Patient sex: M
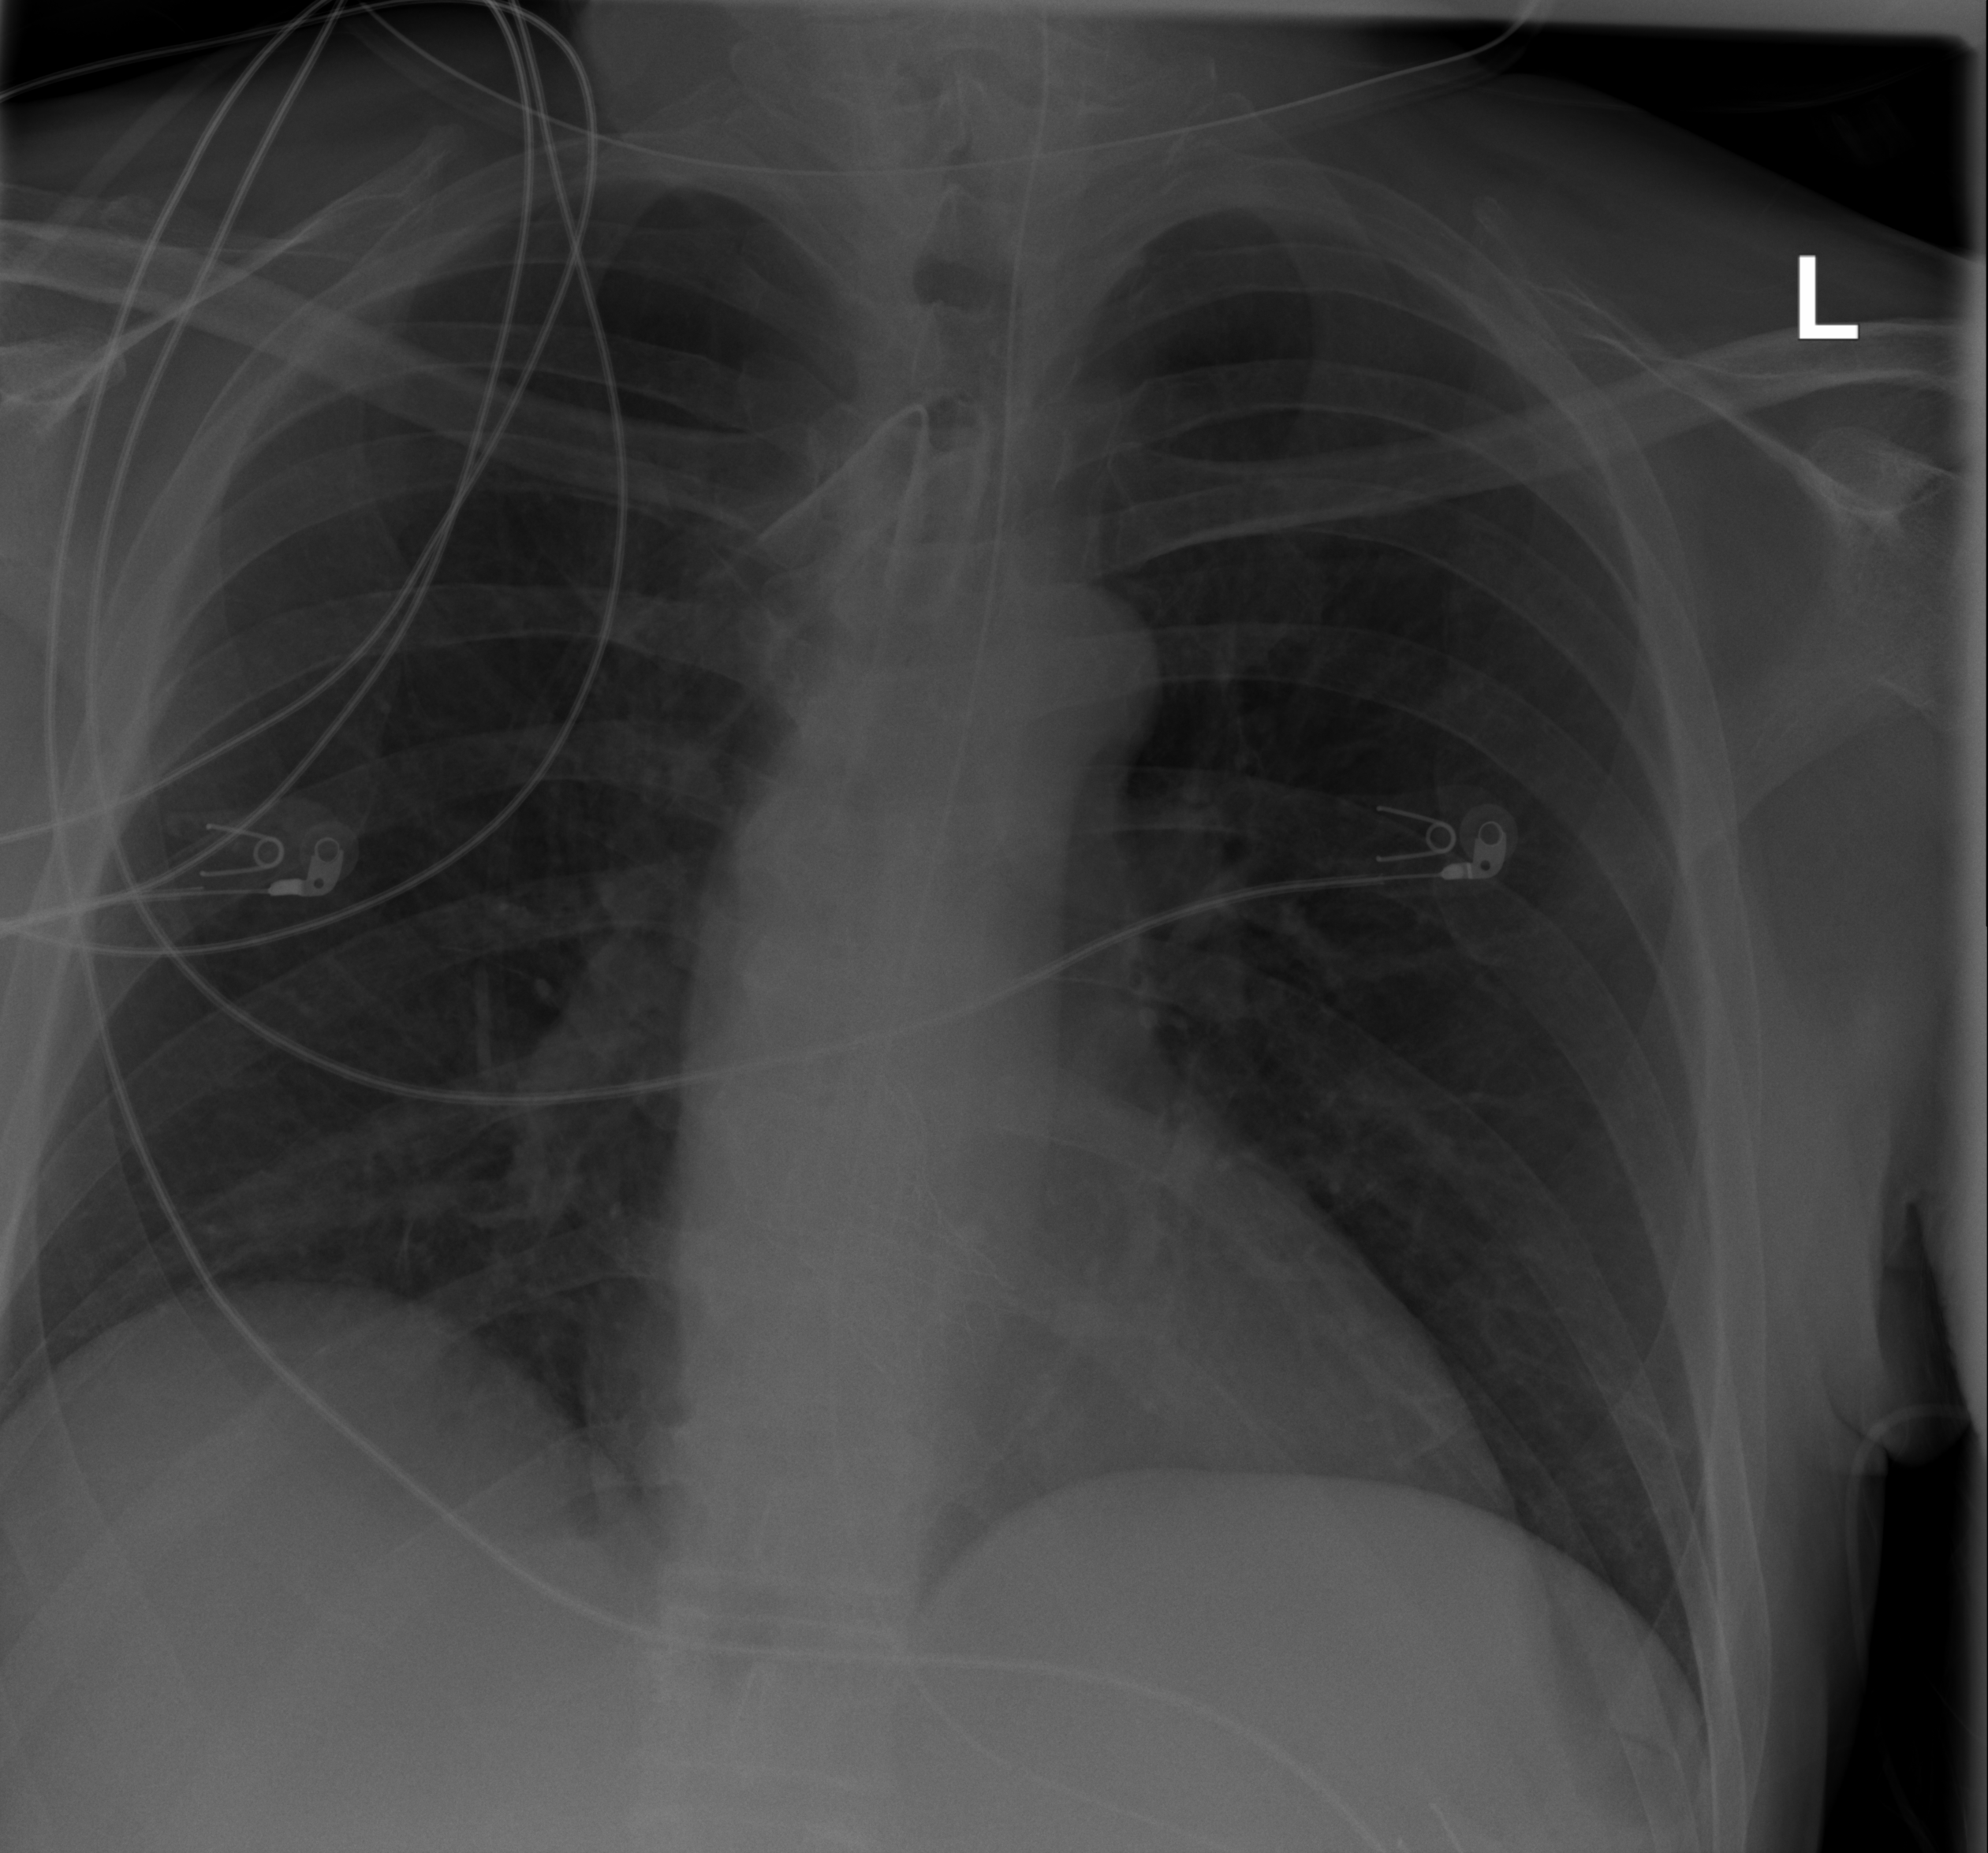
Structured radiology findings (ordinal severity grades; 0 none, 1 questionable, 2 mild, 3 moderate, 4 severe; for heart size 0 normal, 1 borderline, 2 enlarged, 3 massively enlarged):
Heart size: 0
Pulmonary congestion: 0
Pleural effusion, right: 0
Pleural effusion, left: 1
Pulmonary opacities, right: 0
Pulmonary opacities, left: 0
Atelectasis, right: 0
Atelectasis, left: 0